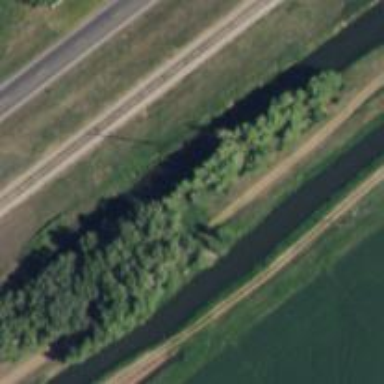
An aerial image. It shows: Power pole.